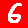
Digit: 6